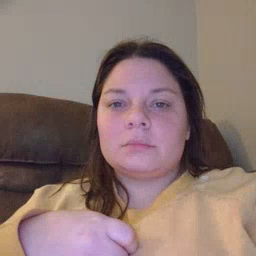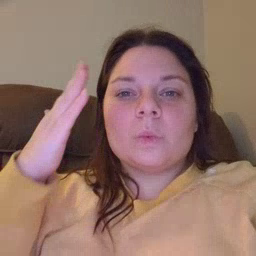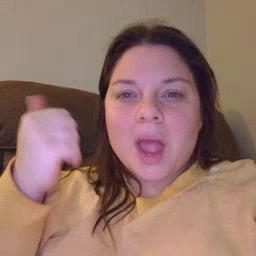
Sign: why